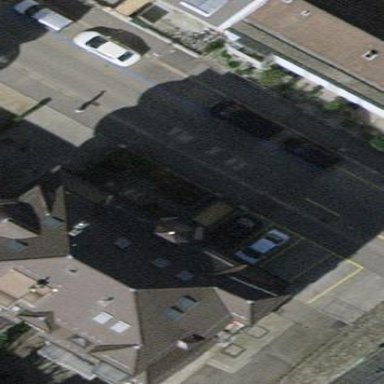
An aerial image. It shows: Parking lane area.